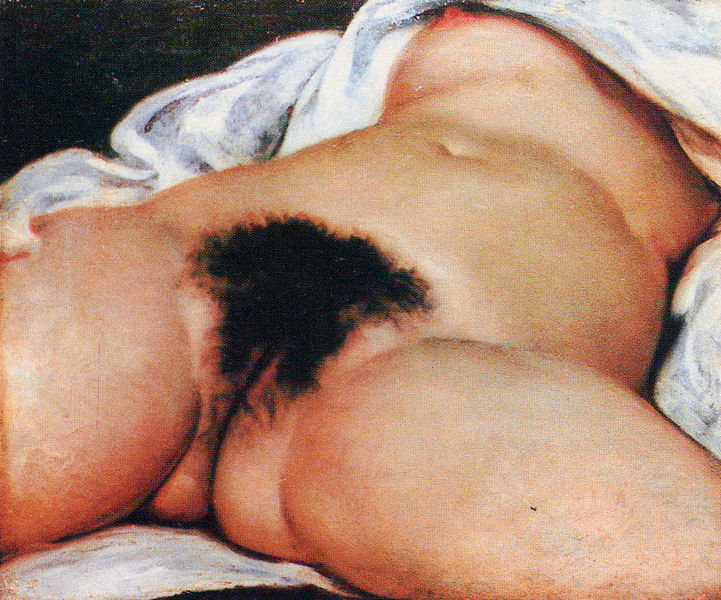
Titel: L'Origine du monde, Der Ursprung der Welt
Künstler: Gustave Courbet
Standort: Paris
Institution: Musée d'Orsay
Schlagwörter: akt, gemälde, haut, körper, nackt, schatten, weiß, ausschnitt, brust, busen, frankreich, frau, grau, haar, kleid, licht, orange, schwarz, ölbild, haus, rot, schleier, tuch, malerei, hemd, falten, inkarnat, mensch, öl, busch, gewand, haare, decke, rosa, beine, taille, bein, brüste, hintern, liegen, naturalismus, damm, dick, weib, weiblich, bett, bettdecke, nabel, bauch, laken, nackte, rodin, bauchnabel, brustwarze, erotik, geschlecht, liegend, oberschenkel, scham, scheide, schenkel, vagina, pink, fleisch, nacktheit, fotorealismus, courbet, offen, arsch, pobacken, torso, sex, liegende, offenbarung, haarig, gespreizt, rosig, korpus, öffnung, betttuch, leintuch, untersicht, hüfte, lust, schamhaare, aufklärung, geöffnet, welt, behaarung, brau, vertiefung, kopflos, bettuch, geburt, delta, lacken, kerbe, erregung, unrasiert, schwarzhaarig, spalte, schamhaar, nippel, behaart, anonym, ursprung, after, arschbacke, pervers, sexualität, schambehaarung, pornographisch, pornographie, offenlegung, schamlippen, gustave, genitalien, muschi, vulva, unterleib, nacktfoto, anstoss, anstossend, anstössig, courbeth, dicklick, erregend, kitzler, musée d'rsay, nacktphoto, offensichtlichkeit, schockierend, ursprung der welt, venushügel, vulgär, h, po, l'origine, du monde, titen, l'origine du monde, intimbereich, nippek